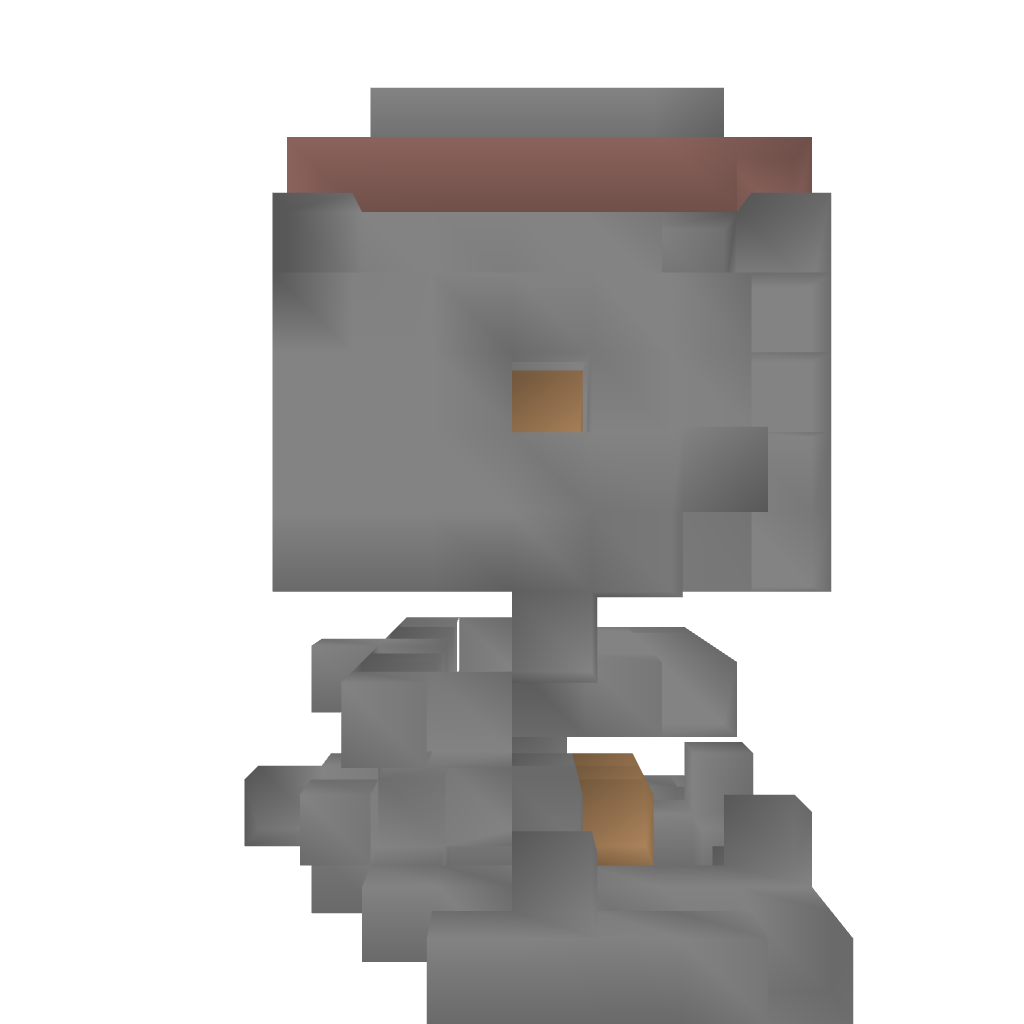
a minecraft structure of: commandblock based redstone door (5 by 3 pistons) bad low quality